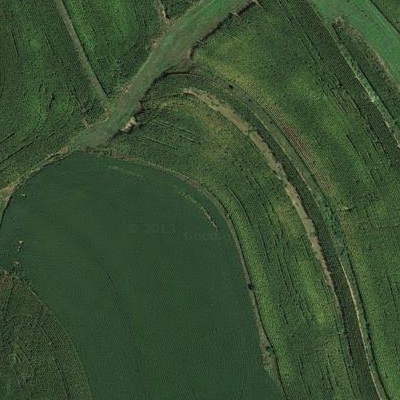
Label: bField